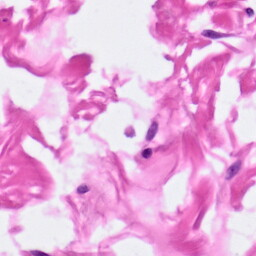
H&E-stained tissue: Pancreatic